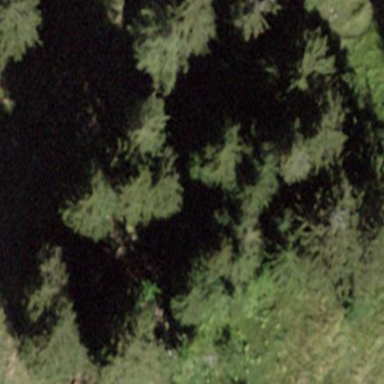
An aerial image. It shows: Beautiful woodland area.